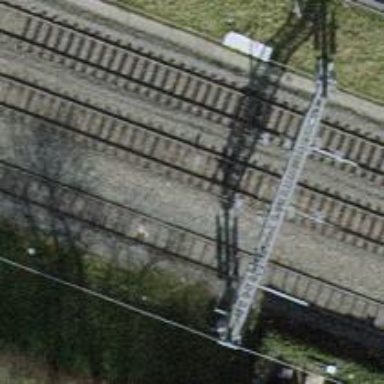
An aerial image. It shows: Railway with electrified contact lines.